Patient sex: F
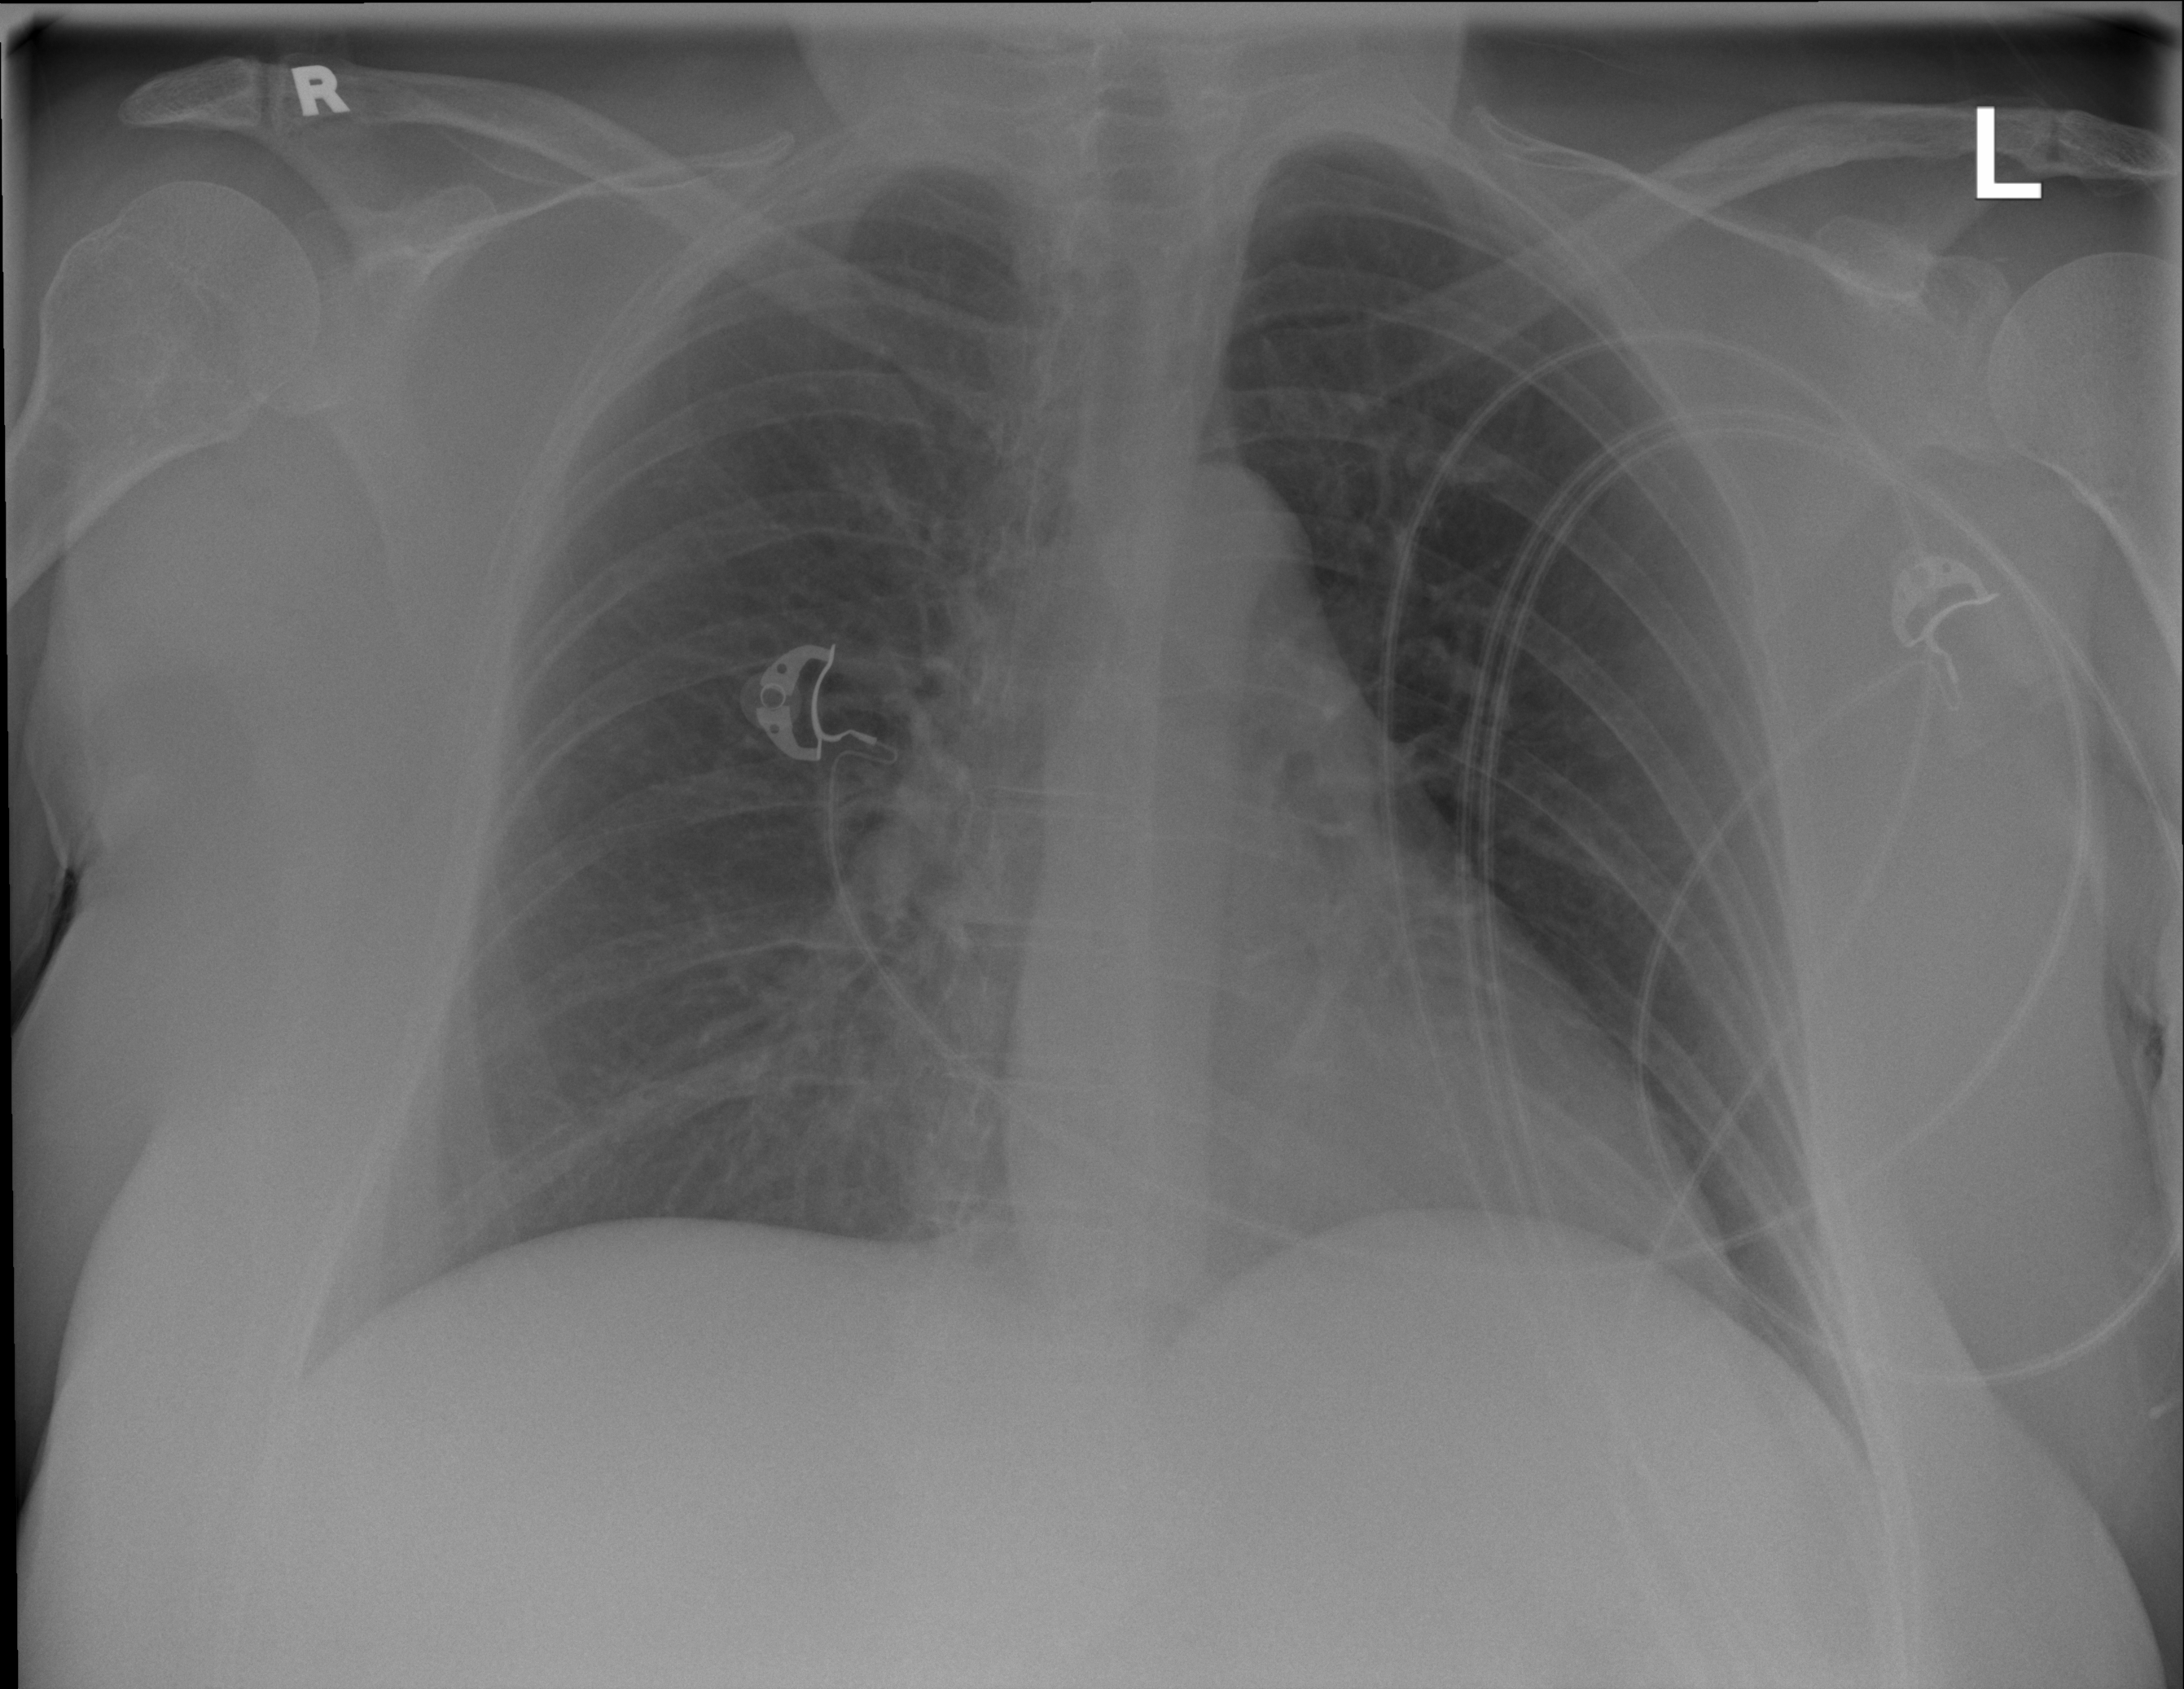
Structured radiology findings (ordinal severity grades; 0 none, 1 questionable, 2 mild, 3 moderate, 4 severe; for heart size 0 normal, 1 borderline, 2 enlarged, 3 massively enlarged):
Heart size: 0
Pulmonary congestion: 0
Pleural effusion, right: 0
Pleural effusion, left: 0
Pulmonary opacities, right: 0
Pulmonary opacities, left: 0
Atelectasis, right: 2
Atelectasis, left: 0